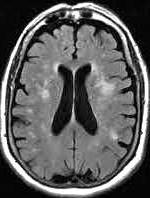
Label: notumor